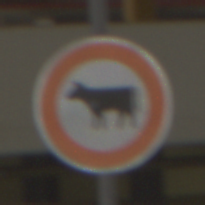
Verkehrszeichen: VerbotViehtrieb
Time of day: Midday
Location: Roofed (Urban)
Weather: Overcast
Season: NotSpecified
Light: Artificial